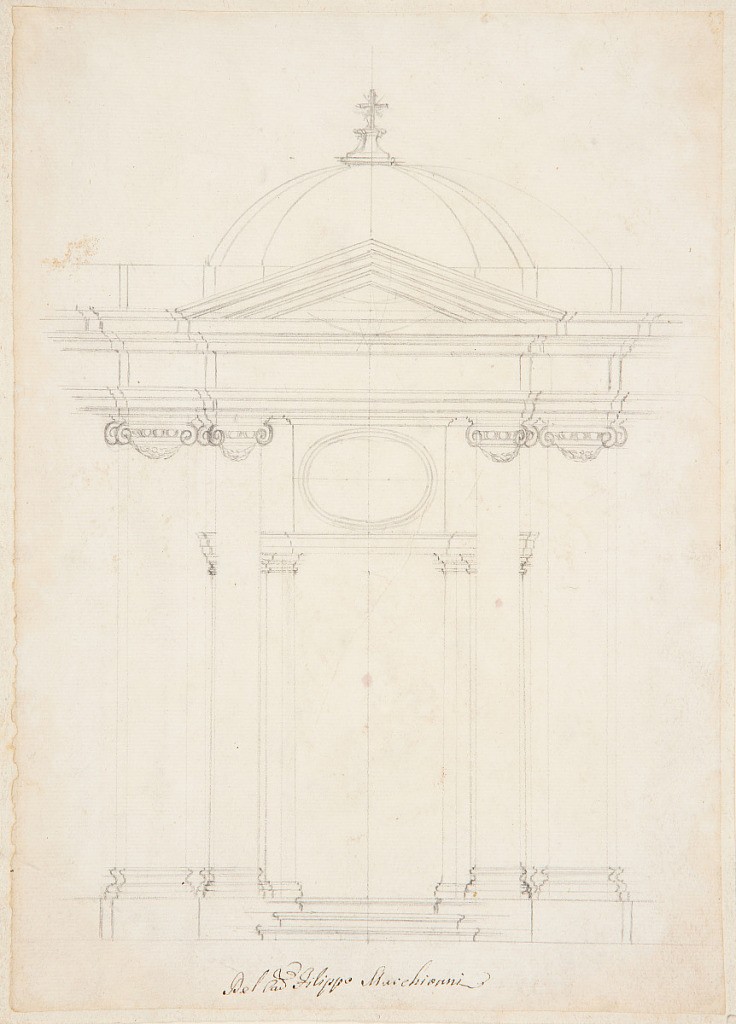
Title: Design for a section of the portal of a church
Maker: Filippo Marchionni, Italian, 1732–1805
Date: ca. 1725
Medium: Graphite on laid paper
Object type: Drawing
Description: Vertical rectangle. An oval medallion above the entablature of the door opening. The main entablature is supported by pilasters with Ionic capitals. Above it, in the center, a surbased pediment in front of an attic, above which rises a dome.